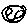
Label: smiley face